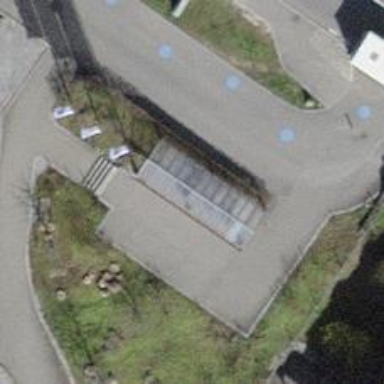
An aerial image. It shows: Shed designated for bicycle parking.